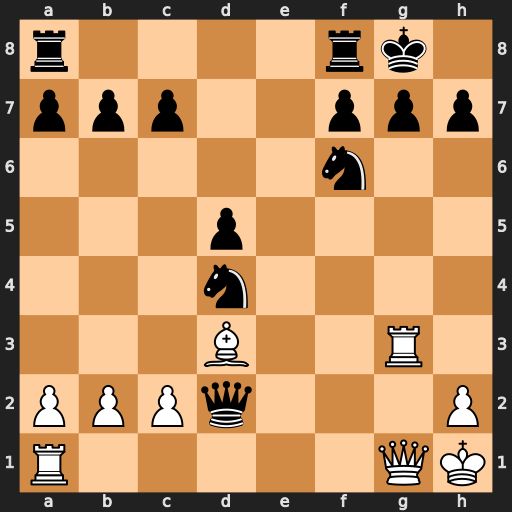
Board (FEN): r4rk1/ppp2ppp/5n2/3p4/3n4/3B2R1/PPPq3P/R5QK
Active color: w
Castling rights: -
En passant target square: -
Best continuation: Rxg7+ Kh8 Qxd4 Qh6 Rxh7+